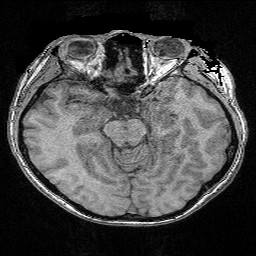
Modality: FLASH
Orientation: coronal
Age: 26
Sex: female